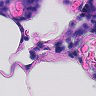
Metastatic tissue present: no